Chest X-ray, AP view. Patient: 51 years old, sex M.
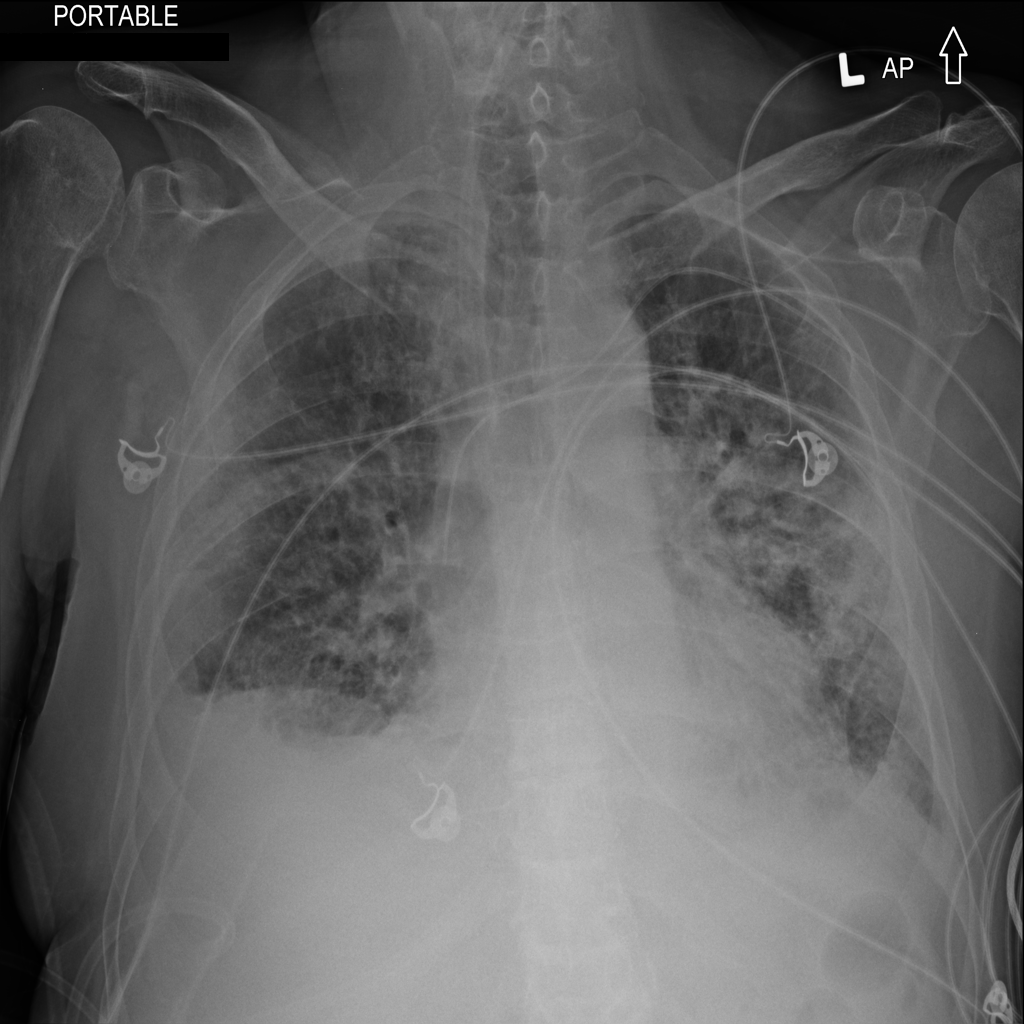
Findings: Effusion